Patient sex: F
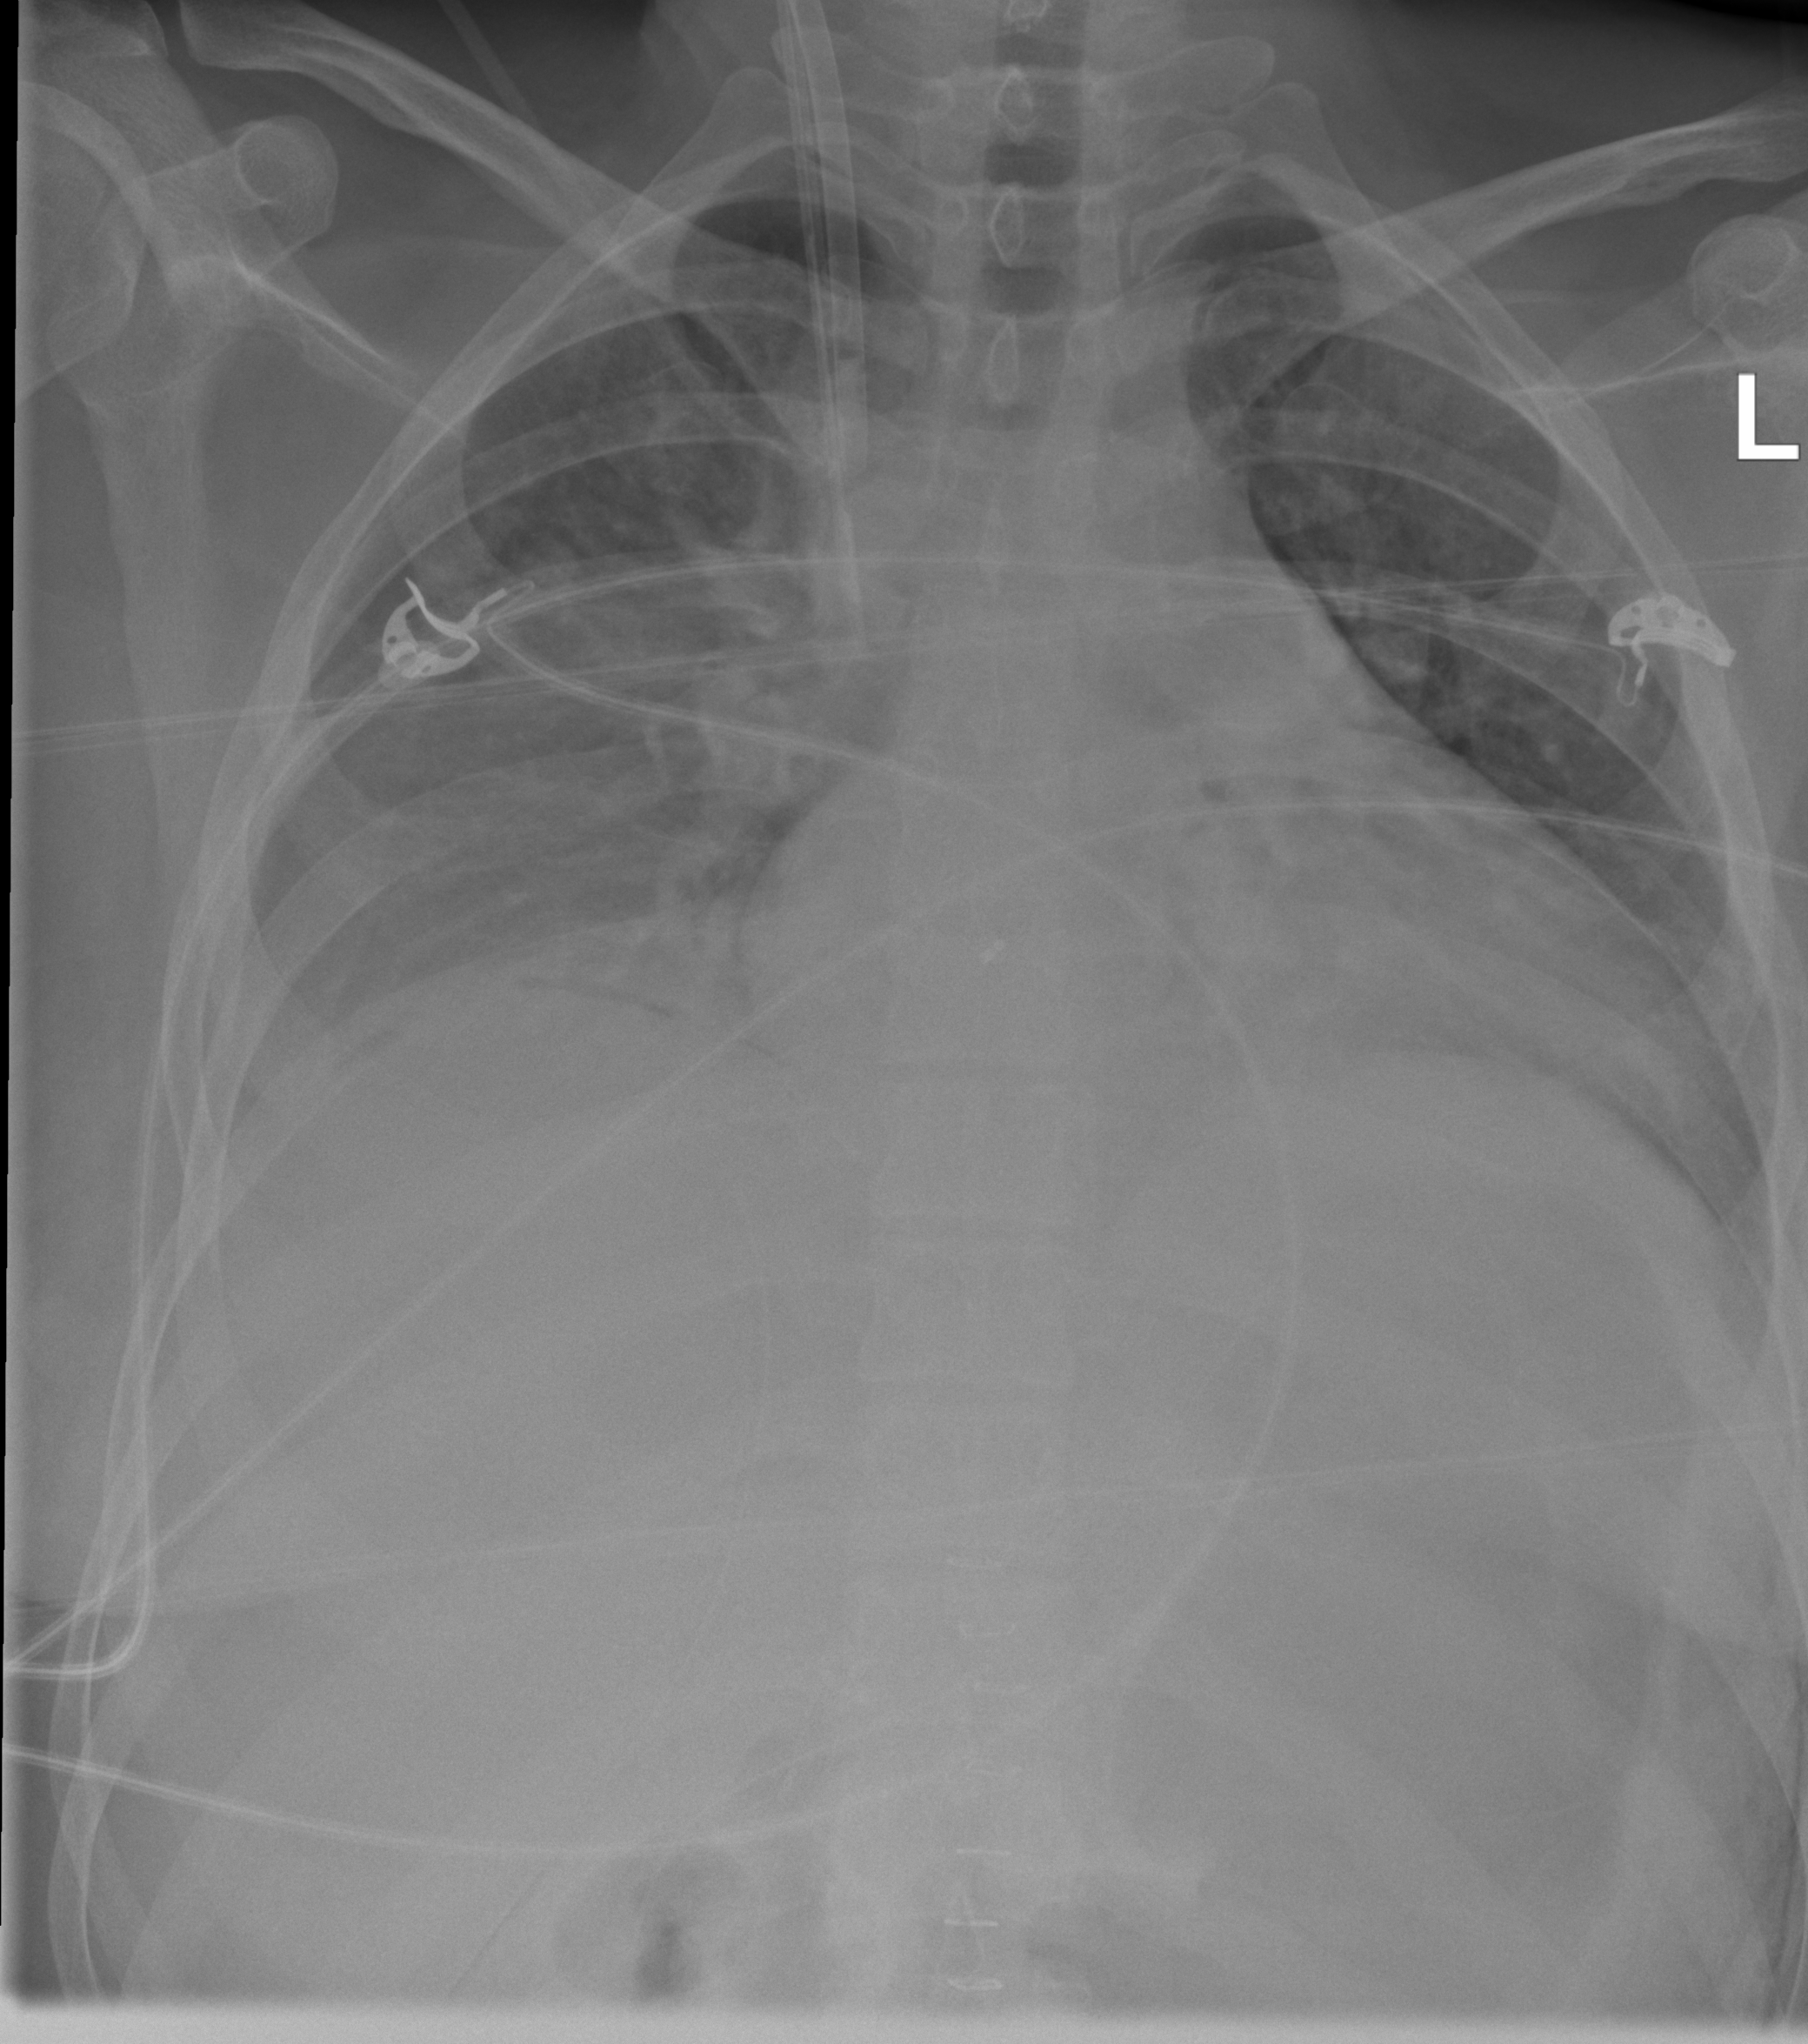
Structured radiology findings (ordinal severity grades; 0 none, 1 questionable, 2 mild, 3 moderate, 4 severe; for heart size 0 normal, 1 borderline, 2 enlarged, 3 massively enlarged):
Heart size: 2
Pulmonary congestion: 2
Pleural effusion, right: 3
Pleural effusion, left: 0
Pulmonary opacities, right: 1
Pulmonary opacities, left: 1
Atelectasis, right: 3
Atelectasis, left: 2